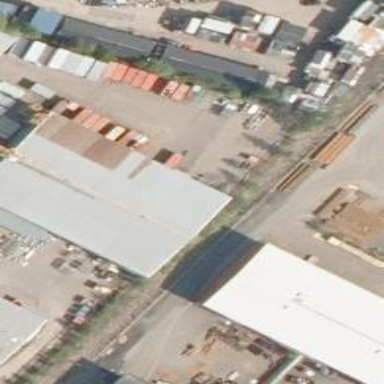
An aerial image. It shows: Industrial building.